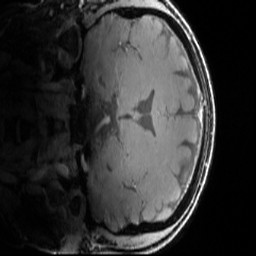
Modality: T1w
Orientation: coronal
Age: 50
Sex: male
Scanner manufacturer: siemens
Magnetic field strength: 7 T
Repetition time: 4.3 s
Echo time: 0.00227 s